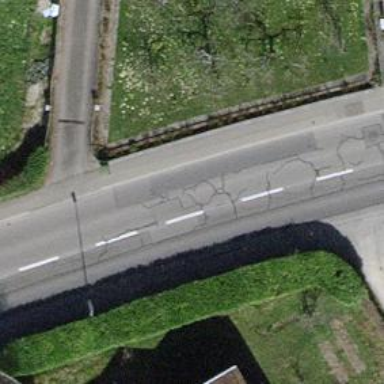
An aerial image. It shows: Secondary road with asphalt surface and sidewalks on both sides. It also has cycle lanes on both sides.